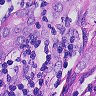
Metastatic tissue present: yes